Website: macys
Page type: billing-address
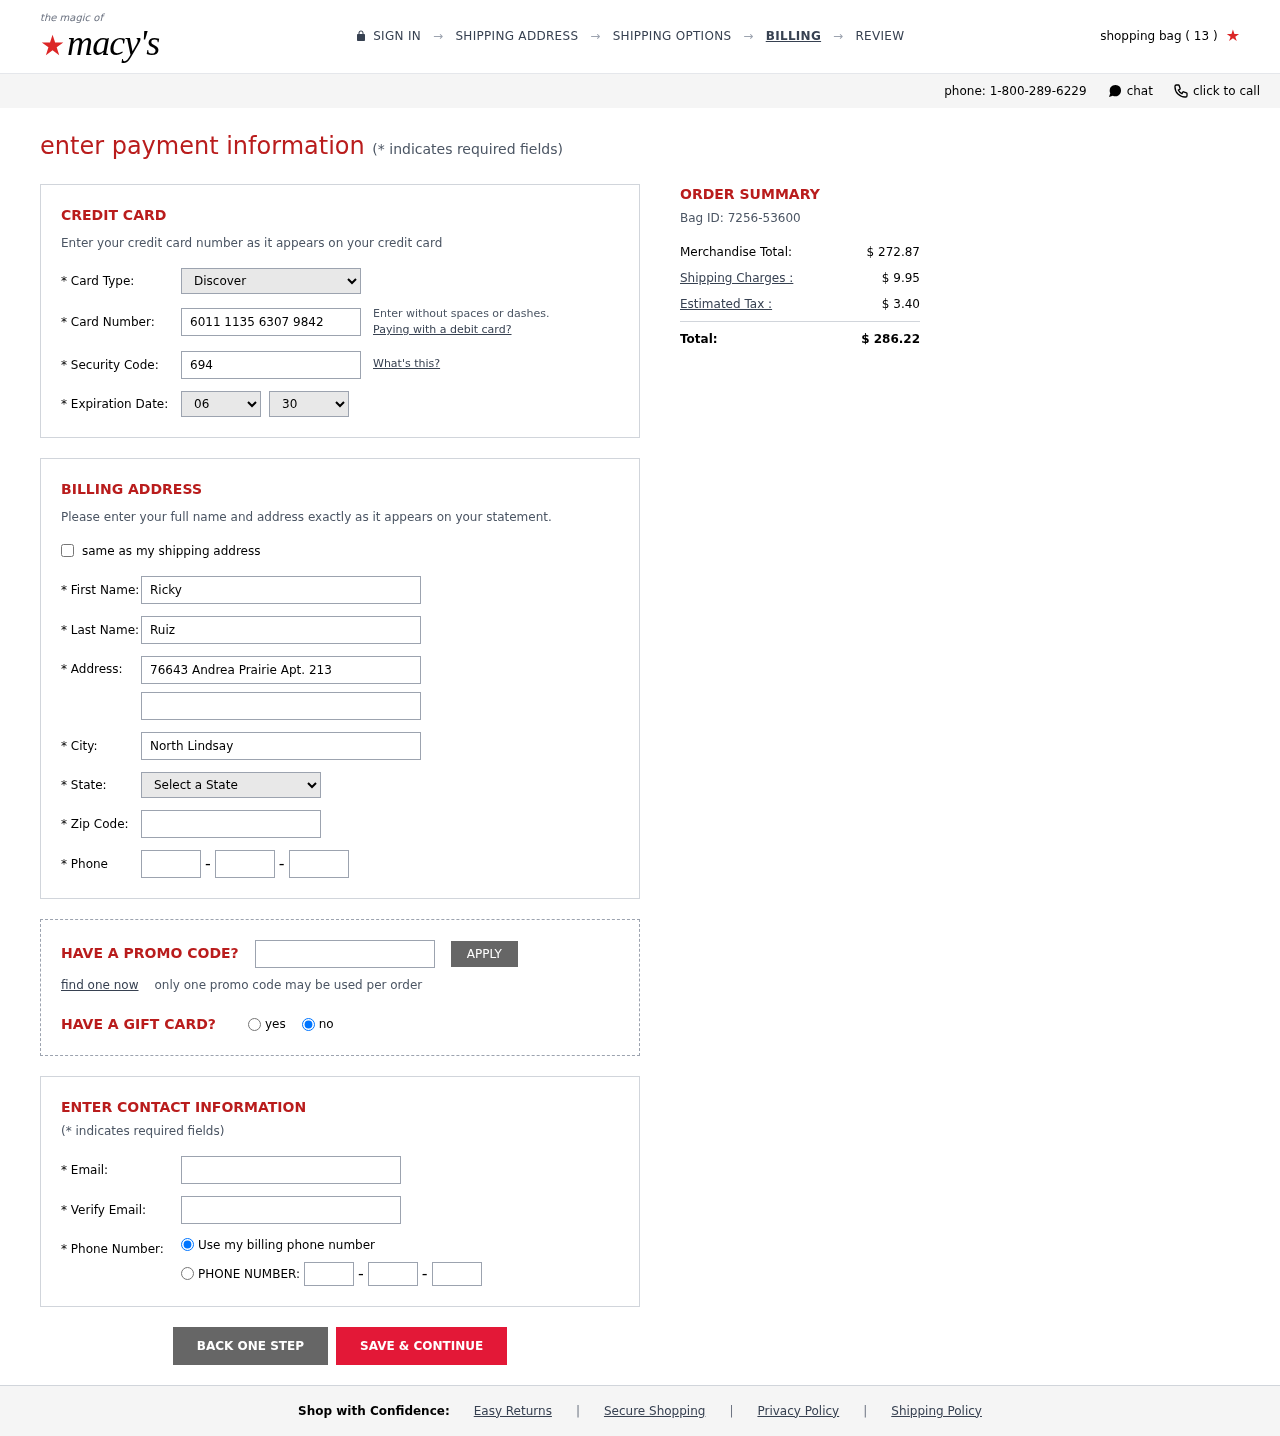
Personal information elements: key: PII_CARD_CVV
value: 694
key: PII_CARD_EXPIRY_MONTH
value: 06
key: PII_CARD_EXPIRY_YEAR
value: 30
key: PII_CARD_NUMBER
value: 6011 1135 6307 9842
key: PII_CARD_TYPE
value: Discover
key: PII_CITY
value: North Lindsay
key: PII_EMAIL
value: ricky.ruiz@yahoo.com
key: PII_FIRSTNAME
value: Ricky
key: PII_LASTNAME
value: Ruiz
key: PII_PHONE_AREA
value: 975
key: PII_PHONE_PREFIX
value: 985
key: PII_PHONE_SUFFIX
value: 8828
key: PII_POSTCODE
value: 52598
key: PII_STATE_ABBR
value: HI
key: PII_STREET
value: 76643 Andrea Prairie Apt. 213
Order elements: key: ORDER_NUM_ITEMS
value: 13
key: ORDER_ID
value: Bag ID: 7256-53600
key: ORDER_SUBTOTAL
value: $ 272.87
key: ORDER_SHIPPING_COST
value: $ 9.95
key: ORDER_TAX
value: $ 3.40
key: ORDER_TOTAL
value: $ 286.22